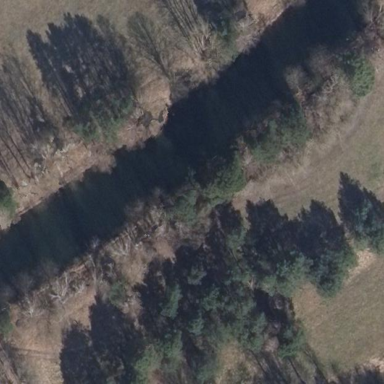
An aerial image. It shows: Mixed woodland area with various types of leaves.